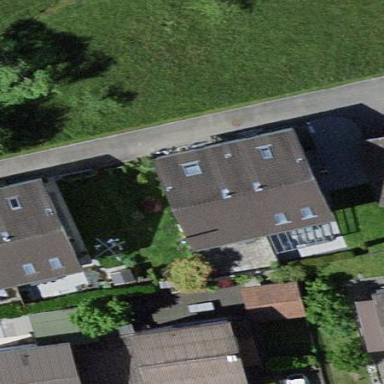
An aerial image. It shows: Semi-detached house.